Interaction volume radius: 10 \u00c5
Interaction volume height: 10 \u00c5
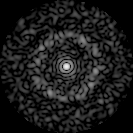
Disorder parameter: 0.8255